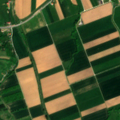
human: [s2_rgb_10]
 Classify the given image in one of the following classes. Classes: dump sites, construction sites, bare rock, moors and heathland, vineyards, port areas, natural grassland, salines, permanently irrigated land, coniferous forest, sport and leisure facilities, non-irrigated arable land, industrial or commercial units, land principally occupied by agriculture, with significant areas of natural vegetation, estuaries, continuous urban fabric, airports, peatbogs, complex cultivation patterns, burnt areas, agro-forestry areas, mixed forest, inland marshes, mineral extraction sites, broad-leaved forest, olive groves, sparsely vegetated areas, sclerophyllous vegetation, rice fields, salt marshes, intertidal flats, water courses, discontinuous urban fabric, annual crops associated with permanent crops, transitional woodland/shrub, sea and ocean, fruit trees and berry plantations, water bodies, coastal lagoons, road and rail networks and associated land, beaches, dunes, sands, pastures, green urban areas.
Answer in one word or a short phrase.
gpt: non-irrigated arable land, vineyards, pastures, complex cultivation patterns, mixed forest